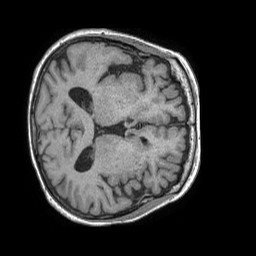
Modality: T1w
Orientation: axial
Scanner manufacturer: philips
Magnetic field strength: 1.5 T
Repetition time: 0.008048 s
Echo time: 0.003755 s